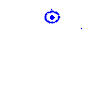
Particle: kaon